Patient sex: F
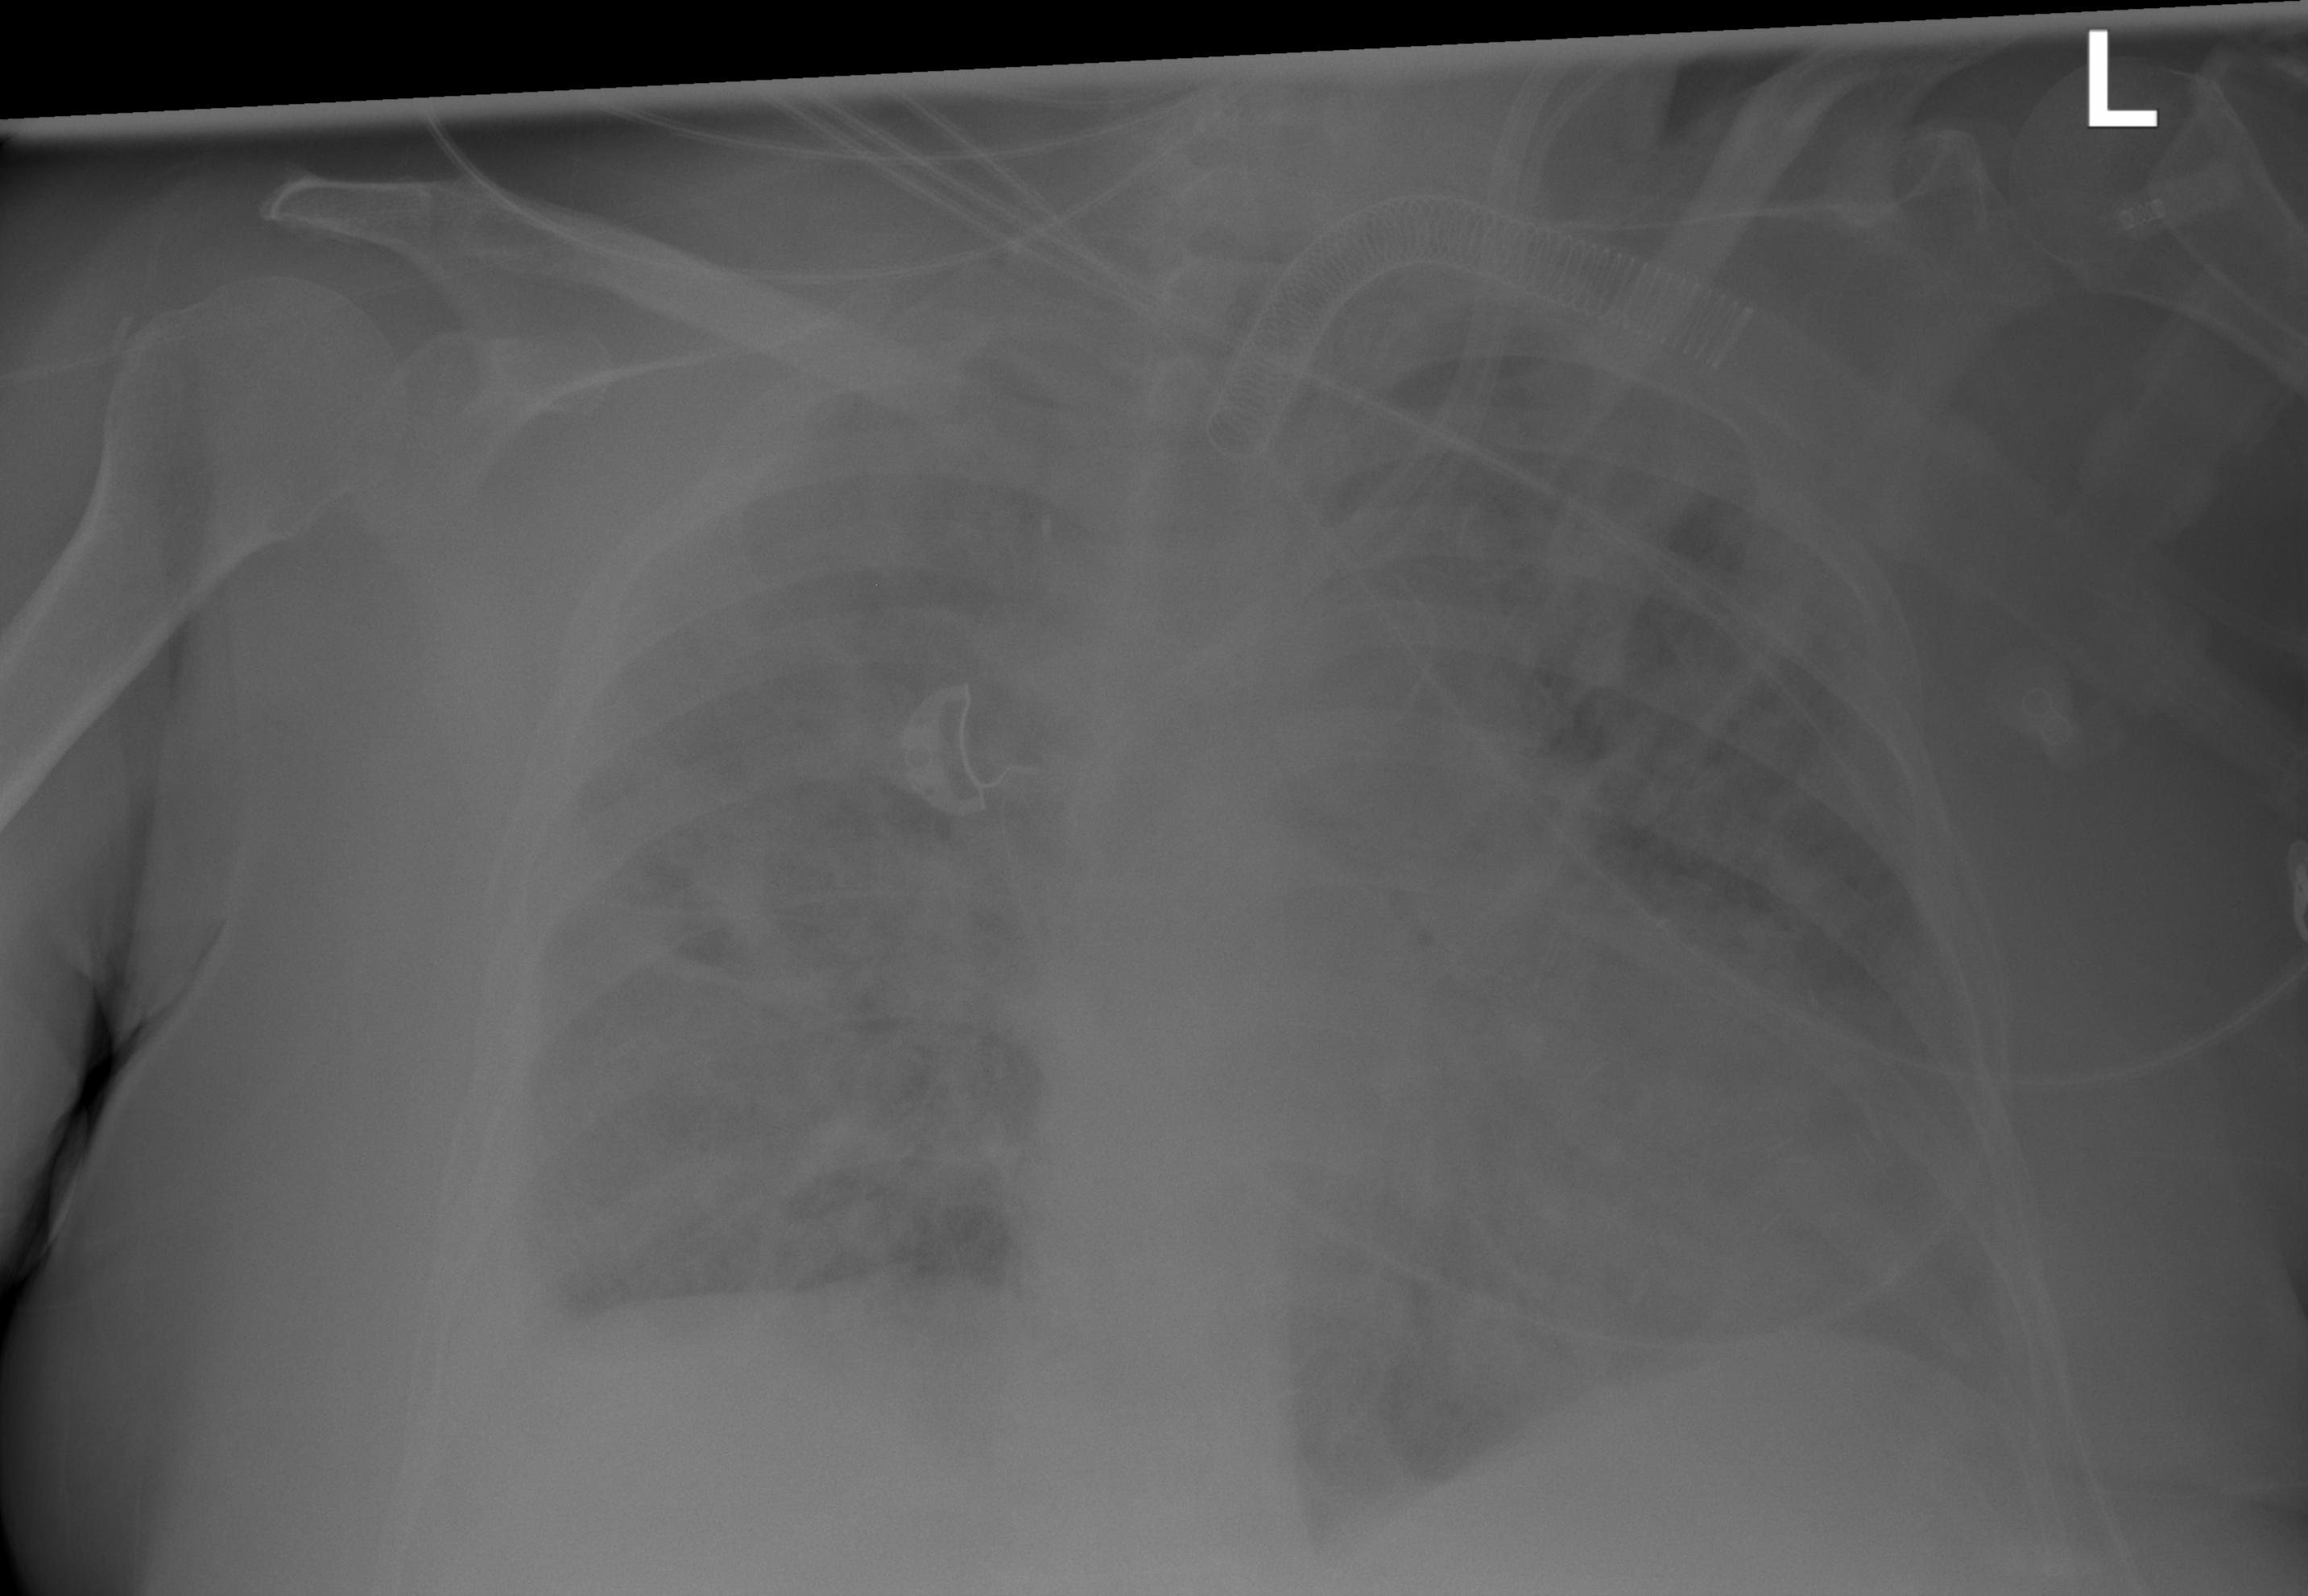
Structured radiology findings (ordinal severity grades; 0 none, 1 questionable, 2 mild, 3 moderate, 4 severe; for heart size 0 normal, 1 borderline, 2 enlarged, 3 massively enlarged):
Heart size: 2
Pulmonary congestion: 3
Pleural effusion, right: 2
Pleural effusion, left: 0
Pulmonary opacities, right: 3
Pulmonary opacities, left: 3
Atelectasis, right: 2
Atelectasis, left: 2